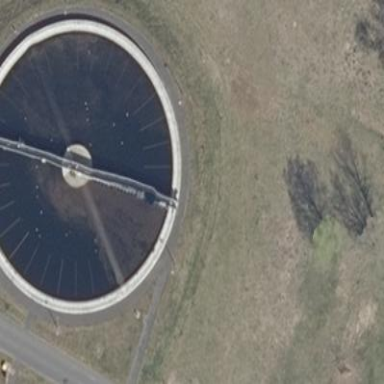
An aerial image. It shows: Body of wastewater.